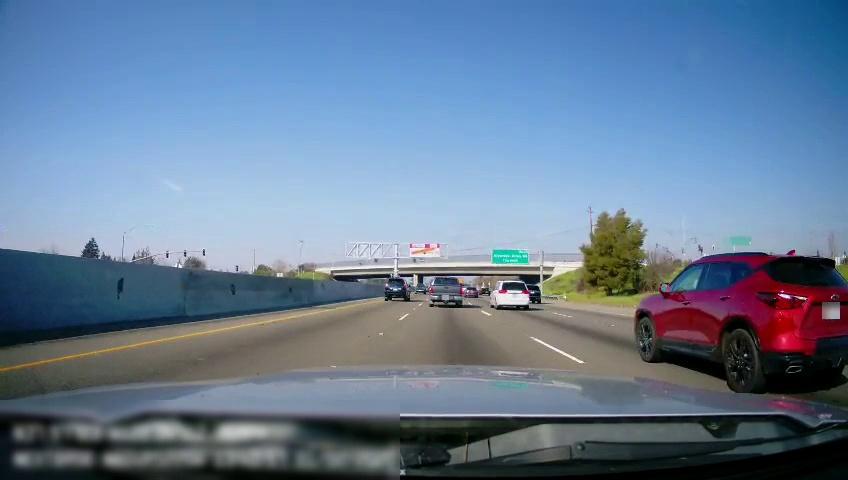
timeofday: Day
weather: Sunny
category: Drivable Space
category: Vehicles | Truck
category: Vehicles | SUV
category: Vehicles | Truck
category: Vehicles | SUV
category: Vehicles | SUV
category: Vehicles | SUV
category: Vehicles | Car
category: Lanes | Alternate Lane
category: Lanes | Current Lane
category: Lanes | Alternate Lane
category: Lanes | Alternate Lane
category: Traffic | Signs
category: Traffic | Signs
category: Traffic | Signs